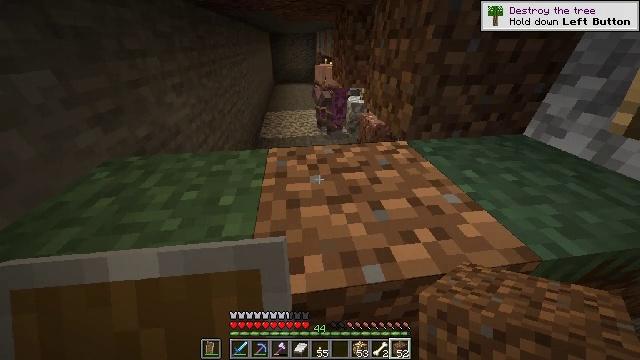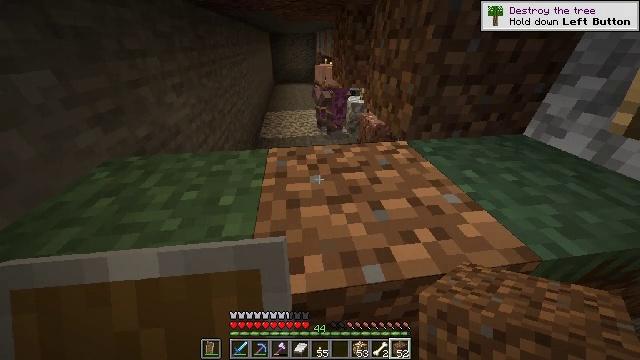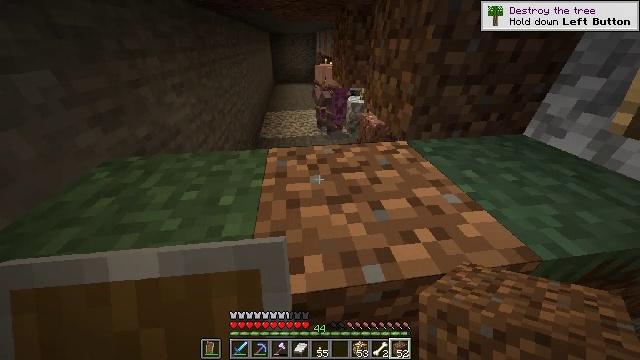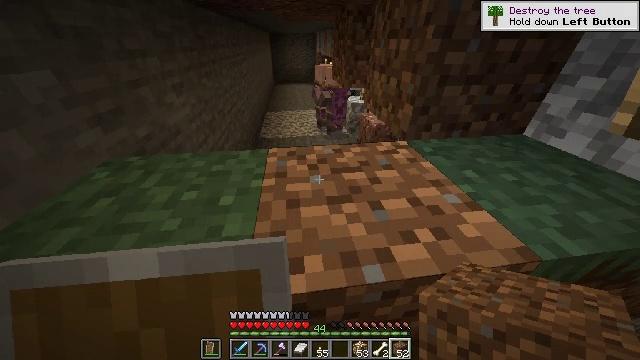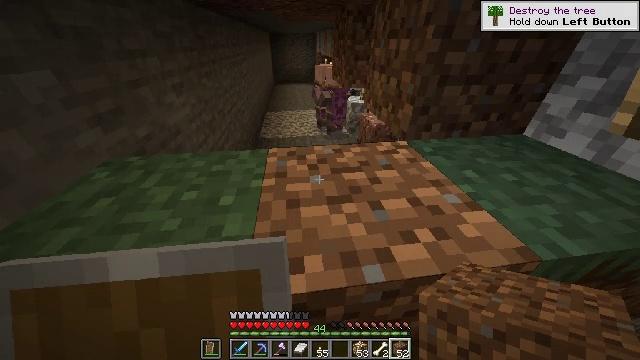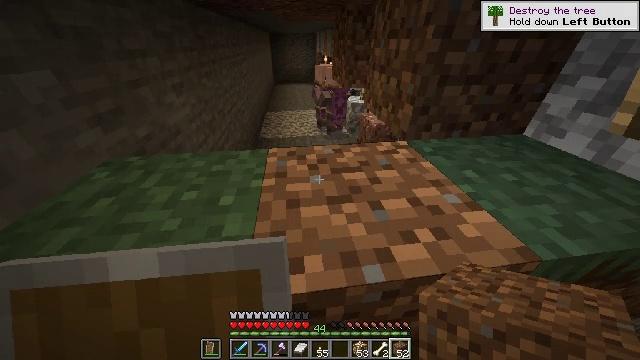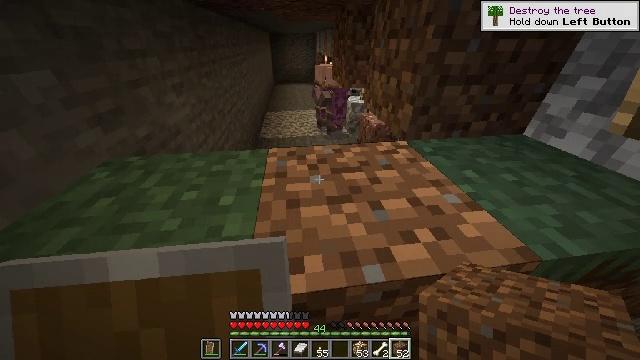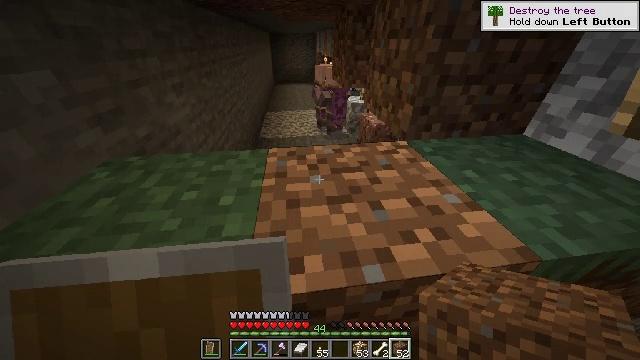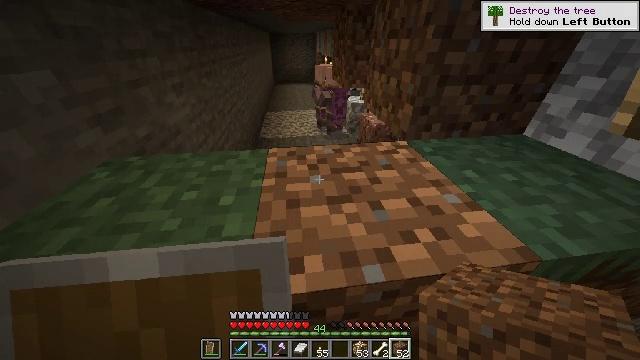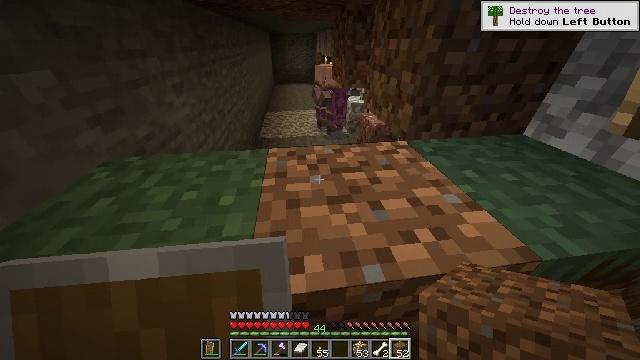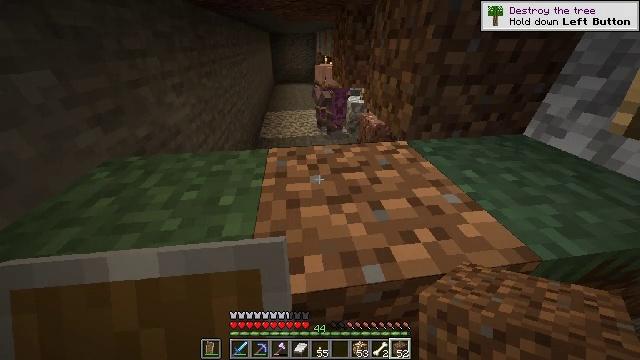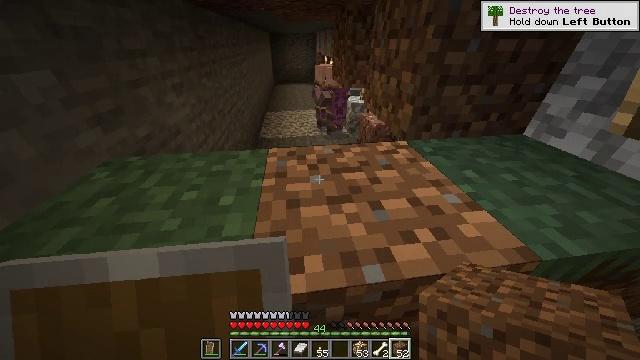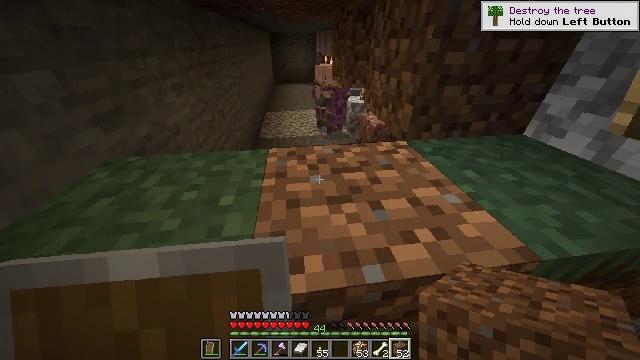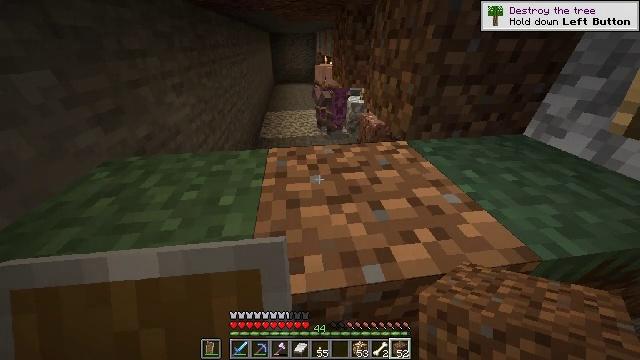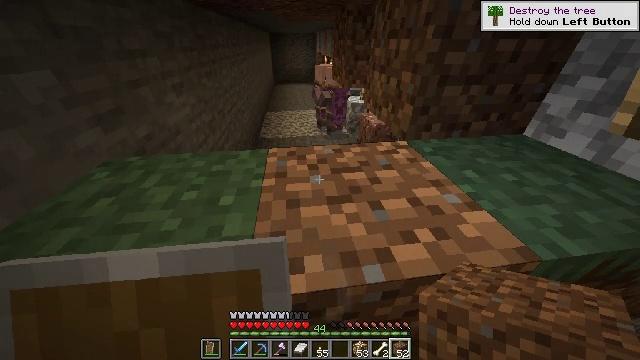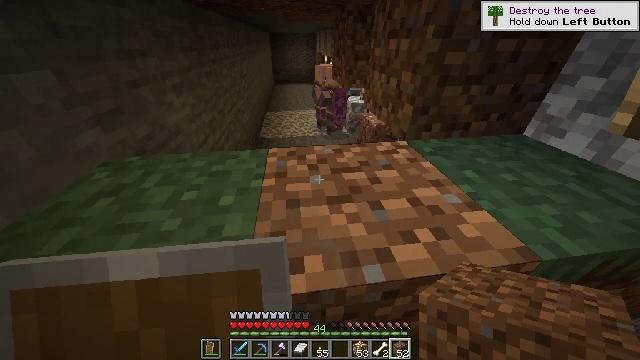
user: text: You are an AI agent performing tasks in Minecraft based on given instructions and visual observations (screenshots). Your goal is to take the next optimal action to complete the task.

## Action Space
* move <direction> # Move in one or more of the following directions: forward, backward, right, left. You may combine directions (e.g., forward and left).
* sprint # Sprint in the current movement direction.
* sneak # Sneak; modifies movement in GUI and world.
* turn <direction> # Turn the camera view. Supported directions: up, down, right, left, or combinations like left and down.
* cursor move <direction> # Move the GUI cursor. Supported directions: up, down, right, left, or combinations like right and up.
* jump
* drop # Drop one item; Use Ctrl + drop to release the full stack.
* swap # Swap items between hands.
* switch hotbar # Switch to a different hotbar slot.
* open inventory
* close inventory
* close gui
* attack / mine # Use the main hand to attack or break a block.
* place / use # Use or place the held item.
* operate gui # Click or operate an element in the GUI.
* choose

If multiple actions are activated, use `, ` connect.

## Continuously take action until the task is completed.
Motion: motion action
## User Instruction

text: Mine the composter block.
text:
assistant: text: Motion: no_op
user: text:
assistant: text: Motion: no_op
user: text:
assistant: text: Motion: no_op
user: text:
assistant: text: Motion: no_op
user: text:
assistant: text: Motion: no_op
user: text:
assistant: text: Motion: no_op
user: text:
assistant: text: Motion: no_op
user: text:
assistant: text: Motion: no_op
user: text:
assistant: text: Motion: no_op
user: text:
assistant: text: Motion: no_op
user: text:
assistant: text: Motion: no_op
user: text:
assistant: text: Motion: no_op
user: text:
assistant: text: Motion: no_op
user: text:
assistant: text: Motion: no_op
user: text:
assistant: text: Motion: no_op
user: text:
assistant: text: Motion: no_op
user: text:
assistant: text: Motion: no_op
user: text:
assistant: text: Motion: no_op
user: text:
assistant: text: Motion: no_op
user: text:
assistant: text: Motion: no_op
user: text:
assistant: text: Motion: no_op
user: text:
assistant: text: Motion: no_op
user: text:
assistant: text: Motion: no_op
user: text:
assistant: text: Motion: no_op
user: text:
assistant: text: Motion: no_op
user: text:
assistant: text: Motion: no_op
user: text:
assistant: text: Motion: no_op
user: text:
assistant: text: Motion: no_op
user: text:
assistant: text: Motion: no_op
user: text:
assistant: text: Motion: no_op